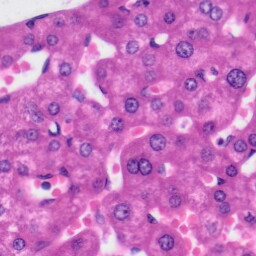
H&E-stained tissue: Liver